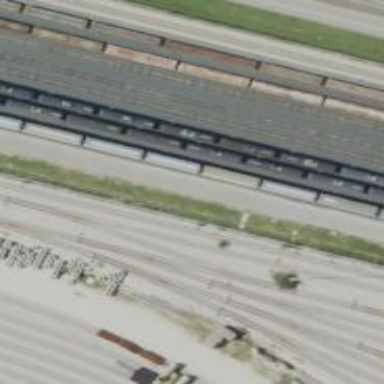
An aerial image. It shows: Railway spur service.